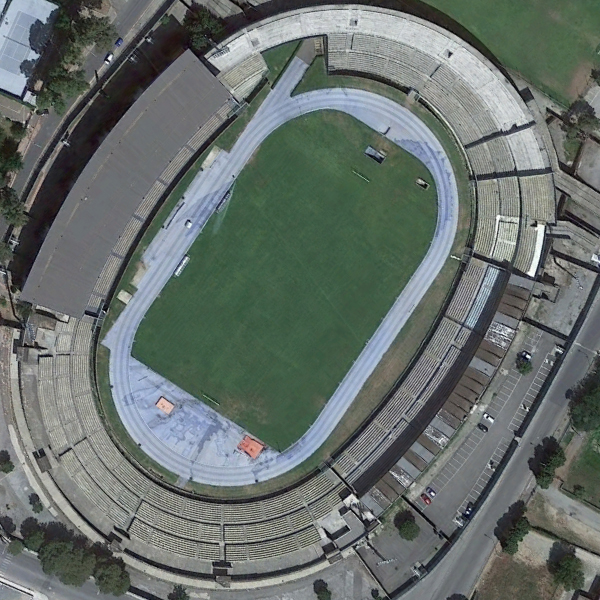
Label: Stadium